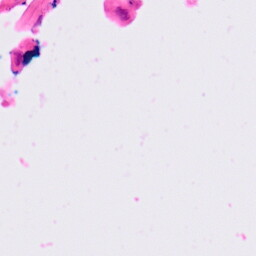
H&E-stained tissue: Lung